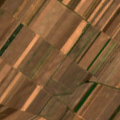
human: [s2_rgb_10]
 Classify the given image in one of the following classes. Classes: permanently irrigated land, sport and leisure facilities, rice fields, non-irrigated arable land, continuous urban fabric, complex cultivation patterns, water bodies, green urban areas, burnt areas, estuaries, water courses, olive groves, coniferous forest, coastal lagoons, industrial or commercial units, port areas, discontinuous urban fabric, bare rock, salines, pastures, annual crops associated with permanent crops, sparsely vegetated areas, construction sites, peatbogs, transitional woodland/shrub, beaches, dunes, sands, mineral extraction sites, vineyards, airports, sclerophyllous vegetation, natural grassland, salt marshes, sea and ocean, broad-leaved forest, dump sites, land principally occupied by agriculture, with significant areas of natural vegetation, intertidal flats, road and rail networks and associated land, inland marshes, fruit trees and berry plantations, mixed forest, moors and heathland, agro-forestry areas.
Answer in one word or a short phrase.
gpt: non-irrigated arable land